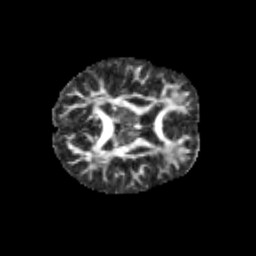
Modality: FA
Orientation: axial
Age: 10
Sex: female
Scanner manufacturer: siemens
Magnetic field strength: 3 T
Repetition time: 3.8 s
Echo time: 0.07 s